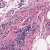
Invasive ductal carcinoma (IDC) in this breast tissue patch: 0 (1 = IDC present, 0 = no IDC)